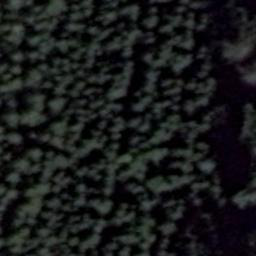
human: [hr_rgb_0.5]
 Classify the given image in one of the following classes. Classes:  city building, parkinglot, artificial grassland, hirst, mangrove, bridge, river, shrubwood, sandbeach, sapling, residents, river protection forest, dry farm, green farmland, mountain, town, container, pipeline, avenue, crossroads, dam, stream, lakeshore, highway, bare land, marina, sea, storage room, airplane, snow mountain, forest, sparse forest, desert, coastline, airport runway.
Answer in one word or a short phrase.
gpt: forest